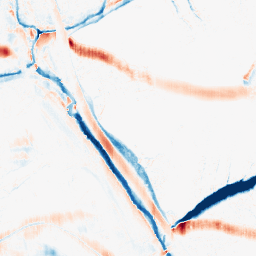
Category: morphological
Decomposition family: morphological_ellipse
Decomposition parameters: operation: average
width: 20
height: 5
Upsampling method: bspline
Upsampling parameters: scale: 8
Upsampling scale: 8